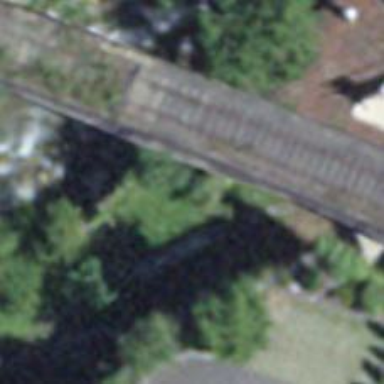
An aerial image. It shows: Disused railway bridge.